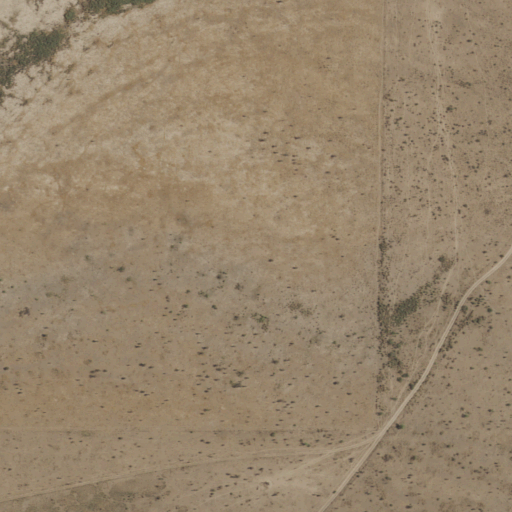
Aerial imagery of valley in New Mexico named Wagon Canyon containing grassland and shrub